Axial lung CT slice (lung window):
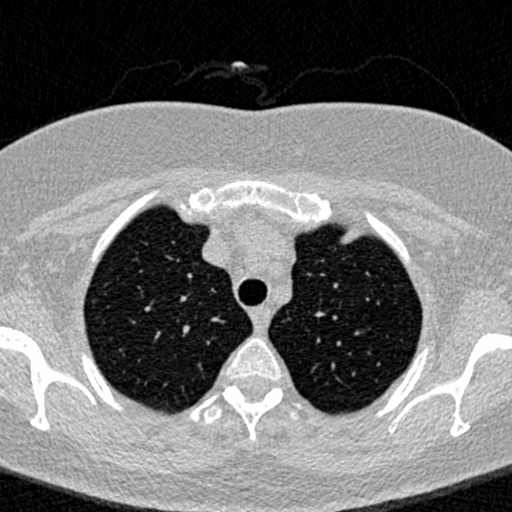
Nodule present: no